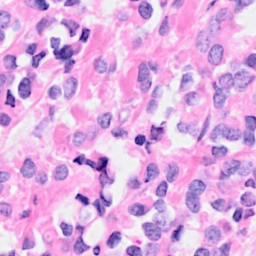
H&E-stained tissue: Breast